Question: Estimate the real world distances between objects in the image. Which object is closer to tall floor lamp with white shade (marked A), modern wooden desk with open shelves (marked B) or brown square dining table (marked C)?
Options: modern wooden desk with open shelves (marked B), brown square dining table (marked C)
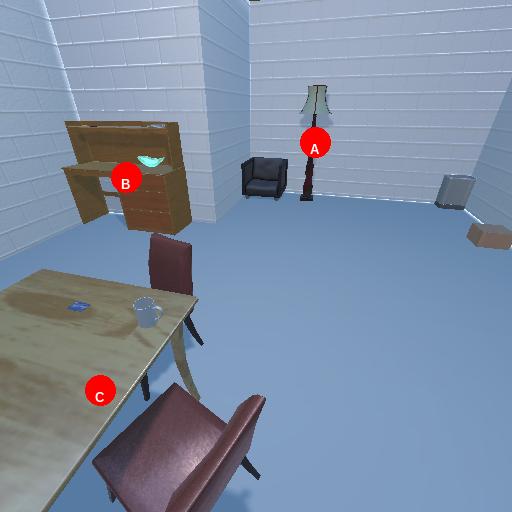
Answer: modern wooden desk with open shelves (marked B)